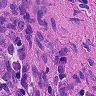
Metastatic tissue present: yes